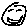
Label: smiley face